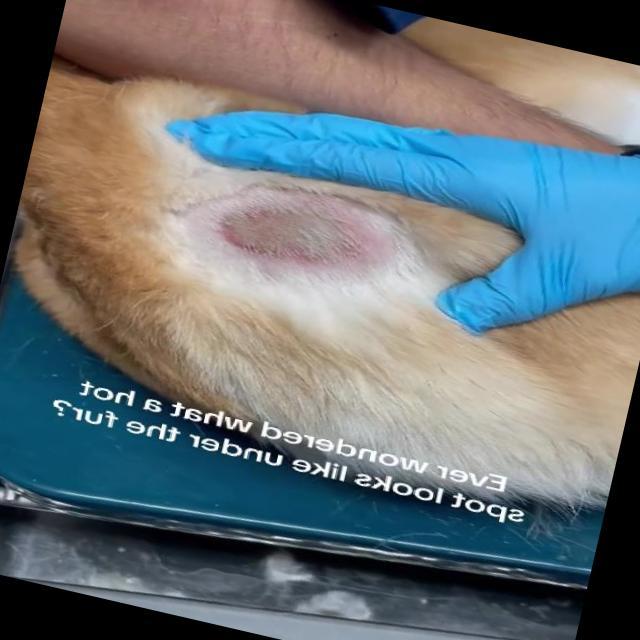
Canine dermatitis — inflammation of the skin presenting with erythema, pruritus, papules, and excoriation. May be allergic, contact, or atopic in origin.